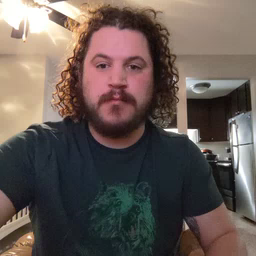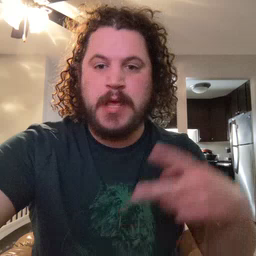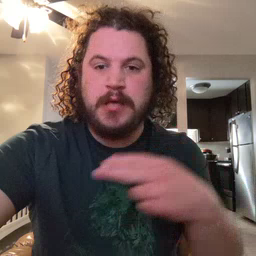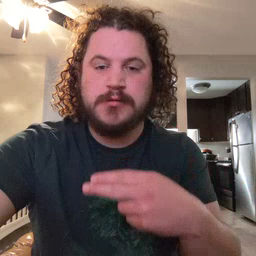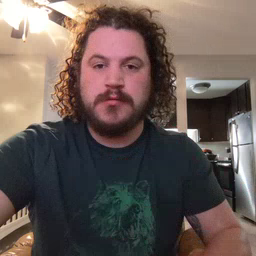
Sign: cut